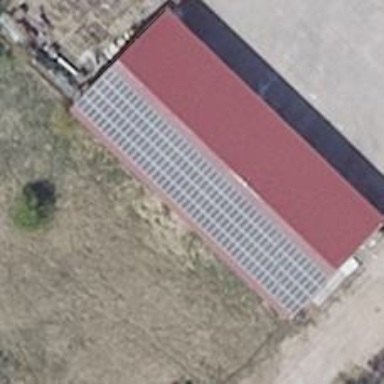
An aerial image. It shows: Solar photovoltaic panel generating electricity through small installation.